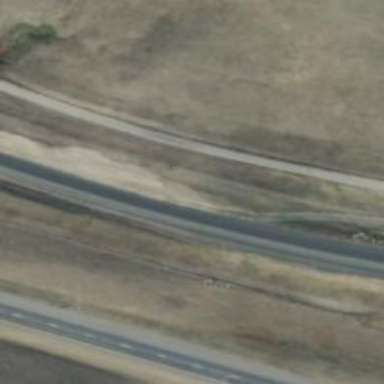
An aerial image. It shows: Railway track.